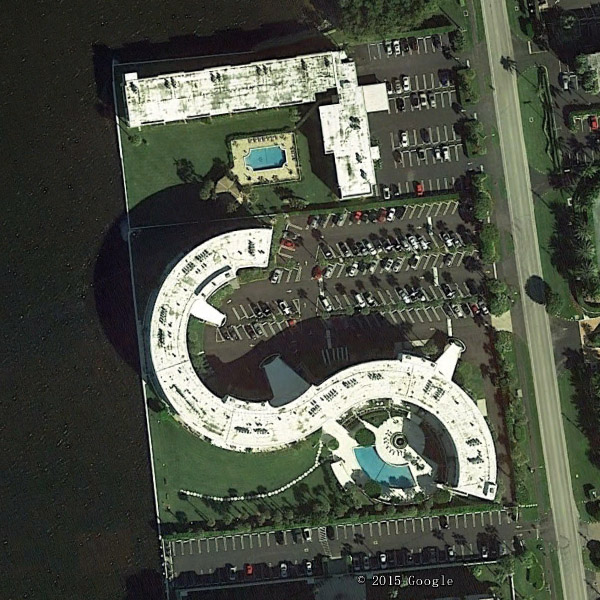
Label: Resort